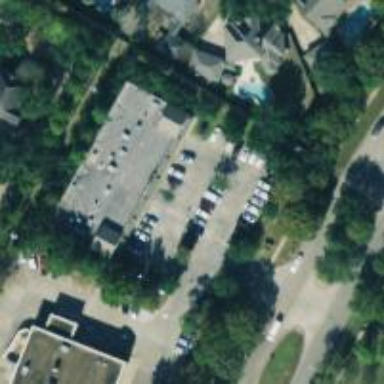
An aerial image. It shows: Parking space.